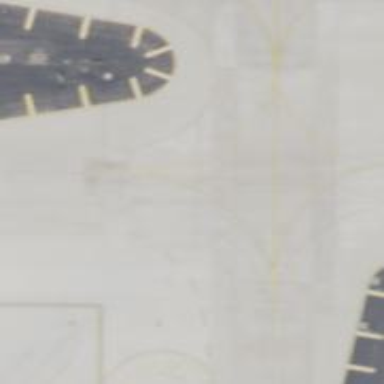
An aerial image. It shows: Image of taxiway at airport.